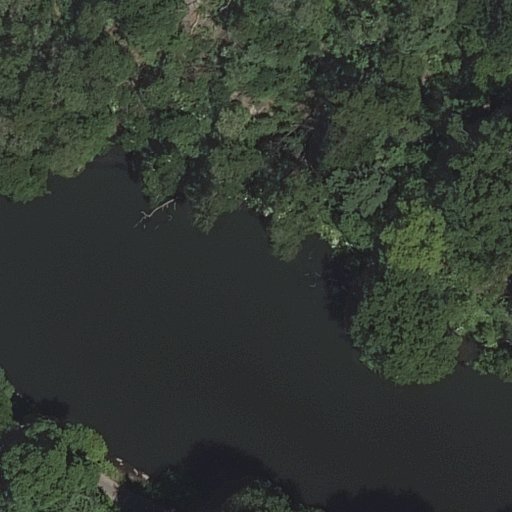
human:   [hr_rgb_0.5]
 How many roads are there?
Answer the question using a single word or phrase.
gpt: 1

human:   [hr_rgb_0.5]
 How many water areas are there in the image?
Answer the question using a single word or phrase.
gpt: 1

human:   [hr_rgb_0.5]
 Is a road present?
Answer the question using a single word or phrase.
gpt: yes

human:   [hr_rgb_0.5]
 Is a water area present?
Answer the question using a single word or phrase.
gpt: yes

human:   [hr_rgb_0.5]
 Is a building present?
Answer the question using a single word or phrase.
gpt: no

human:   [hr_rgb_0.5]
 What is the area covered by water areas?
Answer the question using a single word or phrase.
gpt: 5737m2

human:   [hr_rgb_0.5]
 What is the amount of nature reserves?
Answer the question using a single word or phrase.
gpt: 1

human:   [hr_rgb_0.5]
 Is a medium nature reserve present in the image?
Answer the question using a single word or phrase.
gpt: yes

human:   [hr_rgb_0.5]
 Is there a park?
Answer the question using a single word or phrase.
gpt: yes

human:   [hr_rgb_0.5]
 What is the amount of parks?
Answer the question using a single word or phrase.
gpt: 1

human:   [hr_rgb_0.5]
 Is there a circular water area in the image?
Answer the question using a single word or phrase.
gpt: no

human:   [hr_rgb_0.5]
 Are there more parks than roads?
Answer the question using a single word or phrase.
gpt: no

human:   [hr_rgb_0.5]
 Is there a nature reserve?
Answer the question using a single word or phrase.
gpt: yes

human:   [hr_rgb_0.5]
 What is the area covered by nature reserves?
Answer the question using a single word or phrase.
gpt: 203m2

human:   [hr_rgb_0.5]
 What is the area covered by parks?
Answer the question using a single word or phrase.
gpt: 10625m2

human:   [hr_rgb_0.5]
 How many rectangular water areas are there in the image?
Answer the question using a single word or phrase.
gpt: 0

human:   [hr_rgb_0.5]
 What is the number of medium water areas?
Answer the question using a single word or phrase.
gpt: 0

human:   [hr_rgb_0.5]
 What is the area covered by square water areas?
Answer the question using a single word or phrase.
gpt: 0m2

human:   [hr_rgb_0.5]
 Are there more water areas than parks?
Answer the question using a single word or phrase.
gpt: no

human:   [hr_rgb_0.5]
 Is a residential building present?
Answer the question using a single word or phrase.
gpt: no

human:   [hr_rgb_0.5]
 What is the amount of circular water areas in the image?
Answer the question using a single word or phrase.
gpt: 0

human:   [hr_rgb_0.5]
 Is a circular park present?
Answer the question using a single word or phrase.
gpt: no

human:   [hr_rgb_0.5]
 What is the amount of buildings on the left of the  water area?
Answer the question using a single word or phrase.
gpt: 0

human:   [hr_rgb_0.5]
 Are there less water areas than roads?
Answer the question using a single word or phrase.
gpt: no

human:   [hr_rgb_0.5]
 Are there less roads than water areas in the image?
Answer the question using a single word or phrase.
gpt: no

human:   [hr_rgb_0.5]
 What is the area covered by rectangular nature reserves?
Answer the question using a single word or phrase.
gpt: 203m2

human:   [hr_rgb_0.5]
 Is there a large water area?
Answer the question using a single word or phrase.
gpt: yes

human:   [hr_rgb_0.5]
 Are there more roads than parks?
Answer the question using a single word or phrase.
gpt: no

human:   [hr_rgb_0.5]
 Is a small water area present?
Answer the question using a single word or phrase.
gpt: no

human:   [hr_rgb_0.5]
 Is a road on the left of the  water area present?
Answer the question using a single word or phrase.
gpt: yes

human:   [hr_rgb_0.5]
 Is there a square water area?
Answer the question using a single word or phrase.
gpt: no

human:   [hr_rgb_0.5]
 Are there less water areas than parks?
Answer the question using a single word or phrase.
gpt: no

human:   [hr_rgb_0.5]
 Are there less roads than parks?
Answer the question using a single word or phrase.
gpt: no

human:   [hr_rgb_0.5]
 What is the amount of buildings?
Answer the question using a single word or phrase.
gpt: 0

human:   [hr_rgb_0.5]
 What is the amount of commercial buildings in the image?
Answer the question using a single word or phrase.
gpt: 0

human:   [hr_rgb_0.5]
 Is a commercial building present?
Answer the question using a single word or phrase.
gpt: no

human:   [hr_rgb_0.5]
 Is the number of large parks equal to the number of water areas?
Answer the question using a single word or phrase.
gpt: yes

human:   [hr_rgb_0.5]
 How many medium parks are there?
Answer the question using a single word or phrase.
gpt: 0

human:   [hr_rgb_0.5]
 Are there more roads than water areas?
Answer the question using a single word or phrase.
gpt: no

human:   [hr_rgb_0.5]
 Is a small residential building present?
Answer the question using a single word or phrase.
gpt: no

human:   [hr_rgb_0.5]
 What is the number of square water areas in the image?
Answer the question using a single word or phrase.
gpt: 0

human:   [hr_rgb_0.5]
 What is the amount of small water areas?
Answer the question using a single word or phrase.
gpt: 0

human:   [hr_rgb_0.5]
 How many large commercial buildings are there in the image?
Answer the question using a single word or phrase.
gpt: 0

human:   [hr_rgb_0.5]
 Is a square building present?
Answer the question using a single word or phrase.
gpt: no

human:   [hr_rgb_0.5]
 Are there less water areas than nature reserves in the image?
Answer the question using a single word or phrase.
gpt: no

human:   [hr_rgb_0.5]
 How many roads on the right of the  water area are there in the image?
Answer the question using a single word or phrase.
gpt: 0

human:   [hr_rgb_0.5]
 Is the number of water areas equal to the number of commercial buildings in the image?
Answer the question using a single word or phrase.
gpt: no

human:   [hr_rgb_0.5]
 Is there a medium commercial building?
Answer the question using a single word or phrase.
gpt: no

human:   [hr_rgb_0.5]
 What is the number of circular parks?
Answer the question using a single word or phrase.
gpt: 0

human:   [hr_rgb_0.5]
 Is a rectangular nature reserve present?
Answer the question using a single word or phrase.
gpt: yes

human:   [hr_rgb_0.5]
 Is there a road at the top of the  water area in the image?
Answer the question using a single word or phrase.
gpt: no

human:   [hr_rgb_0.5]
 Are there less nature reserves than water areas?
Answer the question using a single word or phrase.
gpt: no

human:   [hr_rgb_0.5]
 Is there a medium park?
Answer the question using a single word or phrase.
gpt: no

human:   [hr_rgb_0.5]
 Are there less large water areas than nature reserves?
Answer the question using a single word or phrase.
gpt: no

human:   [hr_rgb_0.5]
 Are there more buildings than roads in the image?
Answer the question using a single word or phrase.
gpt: no

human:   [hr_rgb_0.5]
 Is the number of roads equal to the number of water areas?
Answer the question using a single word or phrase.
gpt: yes

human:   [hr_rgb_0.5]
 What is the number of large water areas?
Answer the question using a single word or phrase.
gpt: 1

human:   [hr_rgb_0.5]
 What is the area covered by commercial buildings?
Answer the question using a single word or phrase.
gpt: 0m2

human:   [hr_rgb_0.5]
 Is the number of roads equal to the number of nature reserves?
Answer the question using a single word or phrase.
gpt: yes

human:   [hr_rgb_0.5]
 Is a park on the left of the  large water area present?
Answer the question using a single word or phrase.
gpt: yes

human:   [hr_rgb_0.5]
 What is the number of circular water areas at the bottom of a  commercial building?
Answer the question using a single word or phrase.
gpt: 0

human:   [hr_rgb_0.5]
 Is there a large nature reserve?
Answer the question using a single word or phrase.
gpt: no

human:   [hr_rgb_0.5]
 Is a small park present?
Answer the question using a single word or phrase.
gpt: no

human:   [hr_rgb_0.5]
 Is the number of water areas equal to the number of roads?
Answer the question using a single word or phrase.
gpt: yes